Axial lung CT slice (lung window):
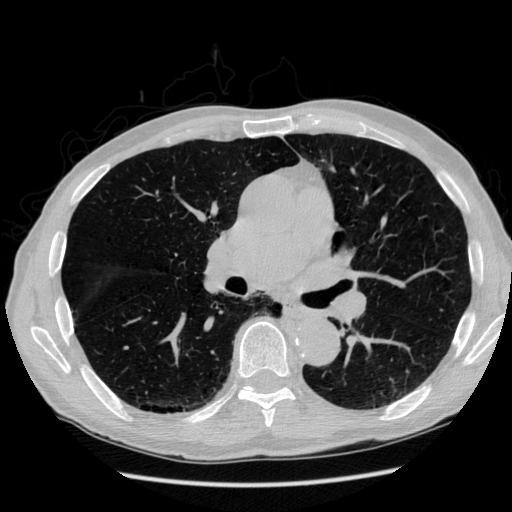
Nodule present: no